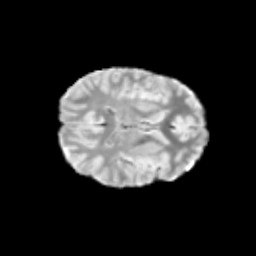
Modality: T2w
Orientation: axial
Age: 11
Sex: female
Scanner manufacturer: siemens
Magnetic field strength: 3 T
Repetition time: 3.8 s
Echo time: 0.07 s